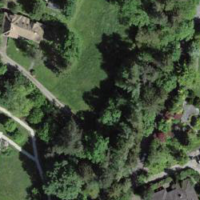
EUNIS habitat code: 55
Species observed at this site:
Fagus sylvatica
Ilex aquifolium